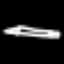
Label: pencil